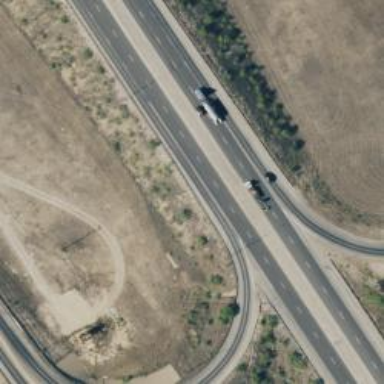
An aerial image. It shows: View of motorway.